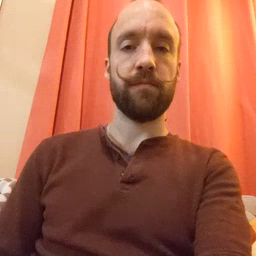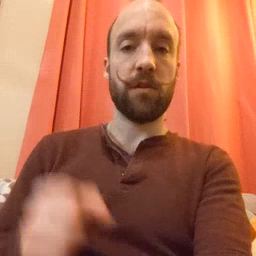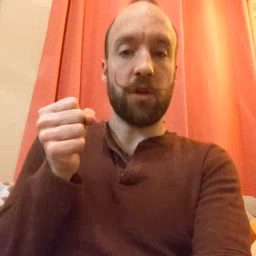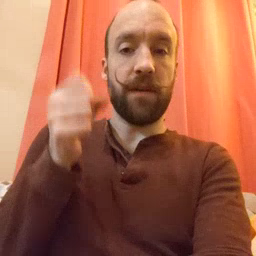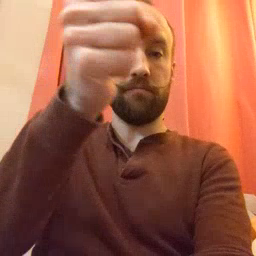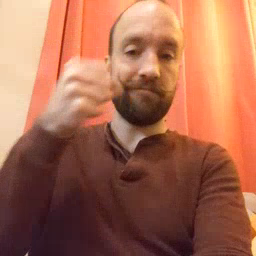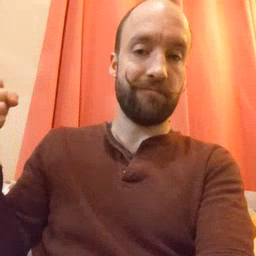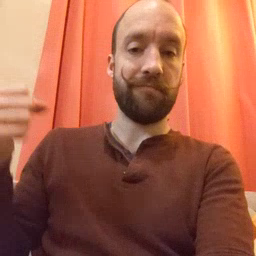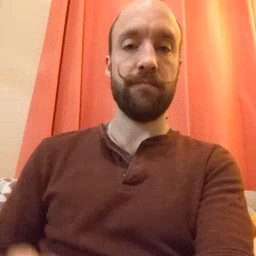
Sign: refrigerator